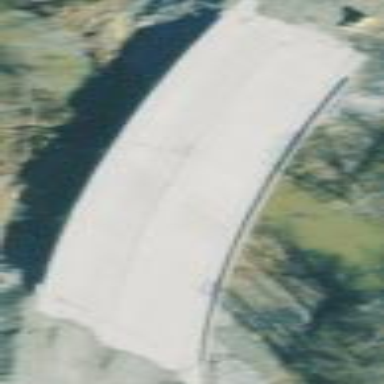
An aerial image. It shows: Man-made bridge.